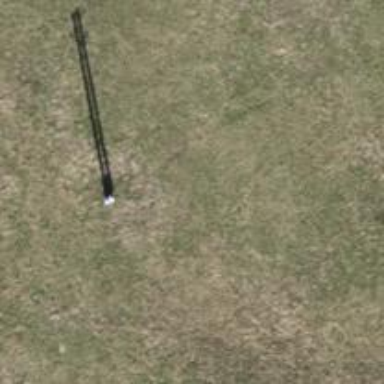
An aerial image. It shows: Power pole.